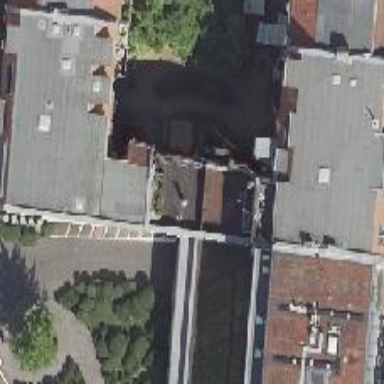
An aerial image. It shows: Building with apartments featuring roof made of roof tiles in double saltbox shape.